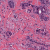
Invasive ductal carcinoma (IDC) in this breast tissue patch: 1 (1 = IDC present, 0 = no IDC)